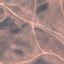
Land use / land cover: HerbaceousVegetation